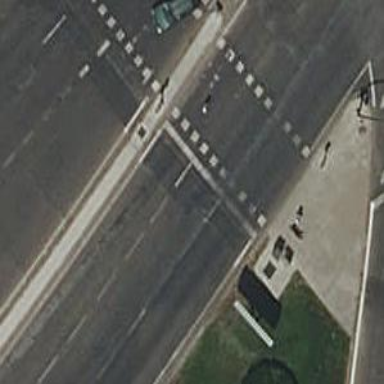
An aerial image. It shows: Road crossing with traffic signals.